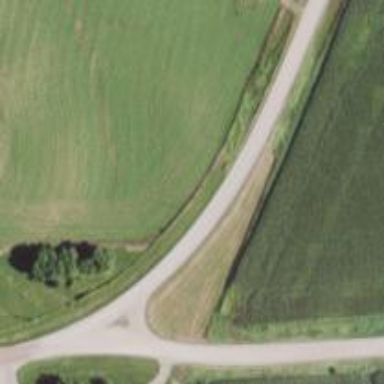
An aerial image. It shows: Unclassified road.